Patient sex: M
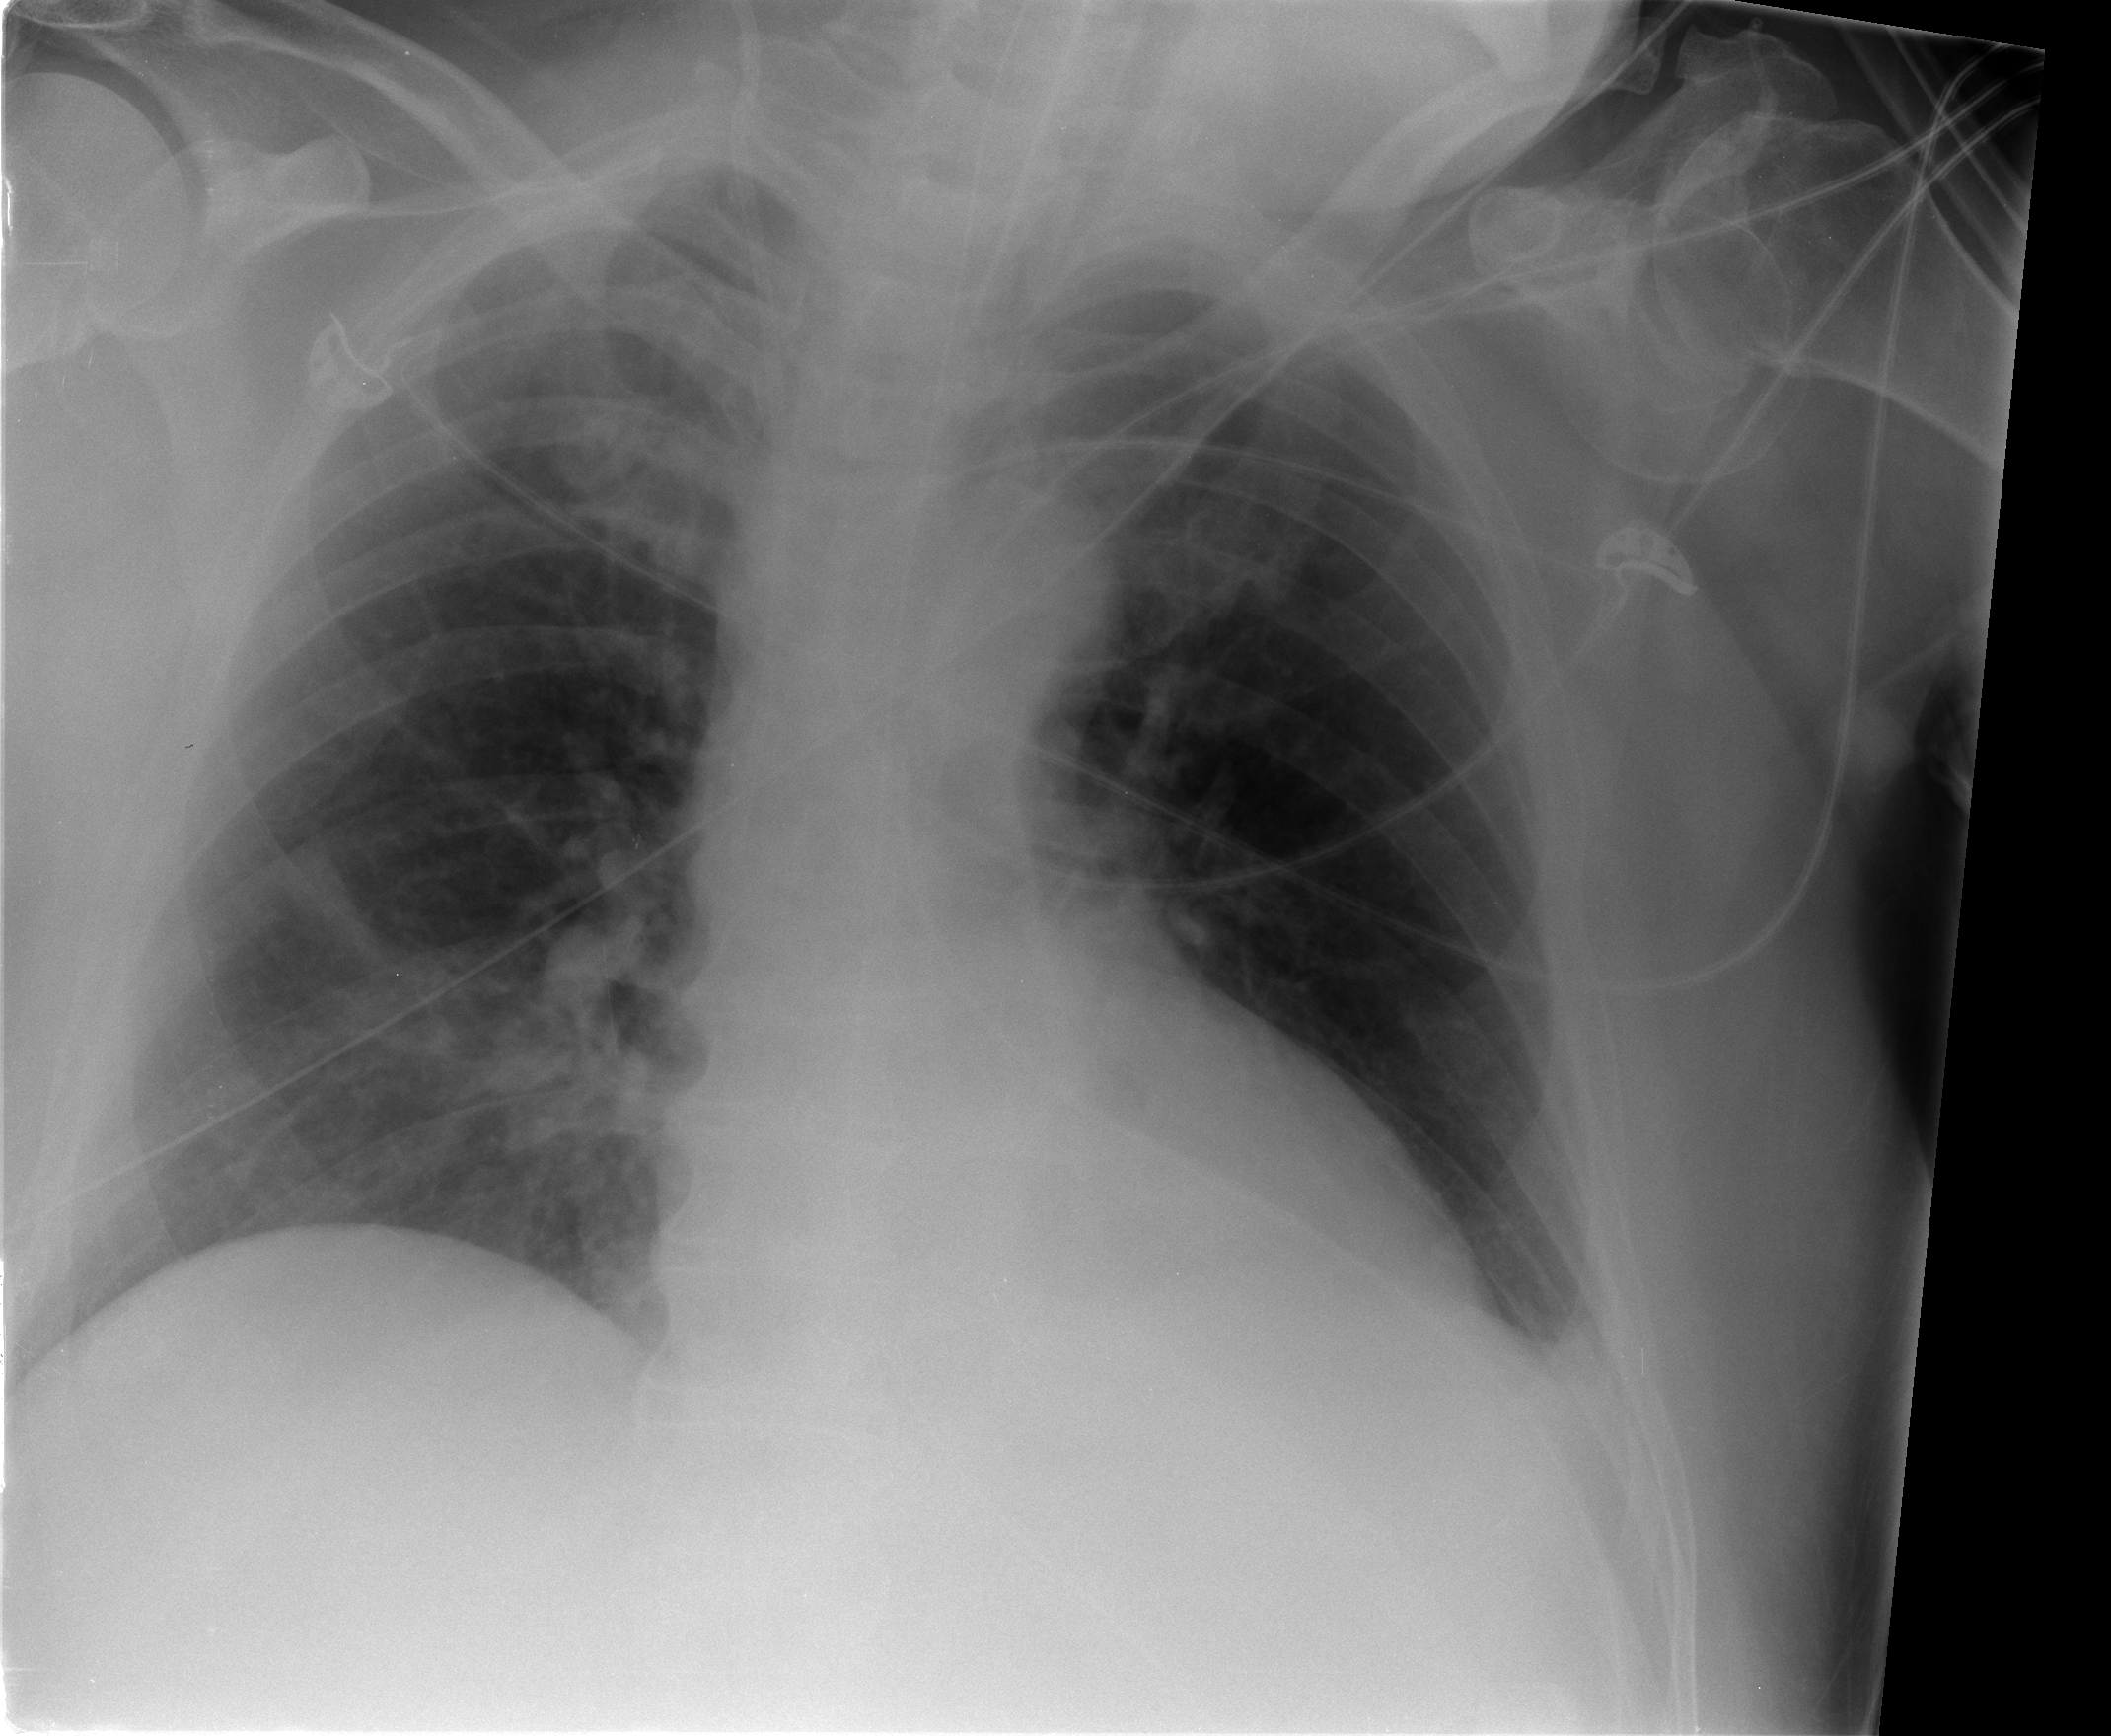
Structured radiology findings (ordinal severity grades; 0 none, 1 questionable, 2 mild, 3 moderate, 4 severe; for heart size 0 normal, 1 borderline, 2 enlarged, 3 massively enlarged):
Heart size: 0
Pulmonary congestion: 0
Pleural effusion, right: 0
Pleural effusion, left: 2
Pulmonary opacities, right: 0
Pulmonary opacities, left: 1
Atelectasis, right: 0
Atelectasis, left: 2